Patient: sex M, age 64
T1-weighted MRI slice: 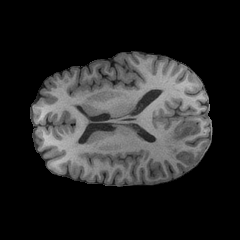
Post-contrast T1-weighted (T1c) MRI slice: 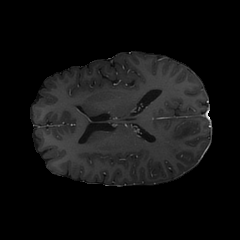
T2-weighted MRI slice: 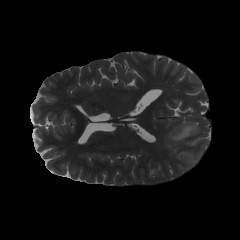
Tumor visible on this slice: yes
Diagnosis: Glioblastoma, IDH-wildtype
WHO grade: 4